Question: I have several time series, which when I plot using,
'''
plot(na.omit(d))
'''
I get the following graph:

Instead of this entire matrix of plots, I only want the ones from the diagonal. In other words, I don't want to plot the combinations of different time series.
The following very messy code achieves what I want, but I was wondering if there were a simpler, more compact way to accomplish this:
'''
png('./Pictures/acf1.png')
plot(acf(na.omit(f$C1)))
png('./Pictures/acf2.png')
plot(acf(na.omit(f$C2)))
png('./Pictures/acf3.png')
plot(acf(na.omit(f$C3)))
png('./Pictures/acf4.png')
plot(acf(na.omit(f$C4)))
png('./Pictures/acf5.png')
plot(acf(na.omit(f$C5)))
png('./Pictures/acfCO2.png')
plot(acf(na.omit(f$MLCO2)))
png('./Pictures/pacf1.png')
plot(pacf(na.omit(f$C1)))
png('./Pictures/pacf2.png')
plot(pacf(na.omit(f$C2)))
png('./Pictures/pacf3.png')
plot(pacf(na.omit(f$C3)))
png('./Pictures/pacf4.png')
plot(pacf(na.omit(f$C4)))
png('./Pictures/pacf5.png')
plot(pacf(na.omit(f$C5)))
png('./Pictures/pacfCO2.png')
plot(pacf(na.omit(f$MLCO2)))
'''
Maybe something similar to this?
'''
for(i in d)
{
png(PACF$i.png)
plot(pacf(na.omit(d$i)))
}
'''
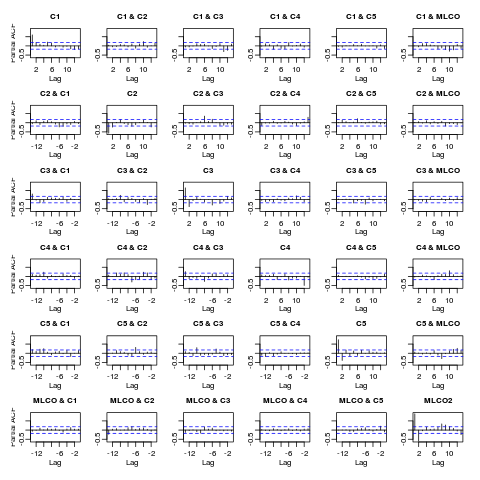
Answer: Try:
'''
for(i in 1:ncol(d)){
png(paste('c:/zzz/',i,'.png',sep =''))
plot(pacf(na.omit(d[,i])))
dev.off()
}
'''
For './Pictures/pacfCO2 try something like:
'''
png(paste('./Pictures/pacf',i,'.png',sep=''))
'''